Chest X-ray. View position: PA
Patient age: 35
Patient sex: F
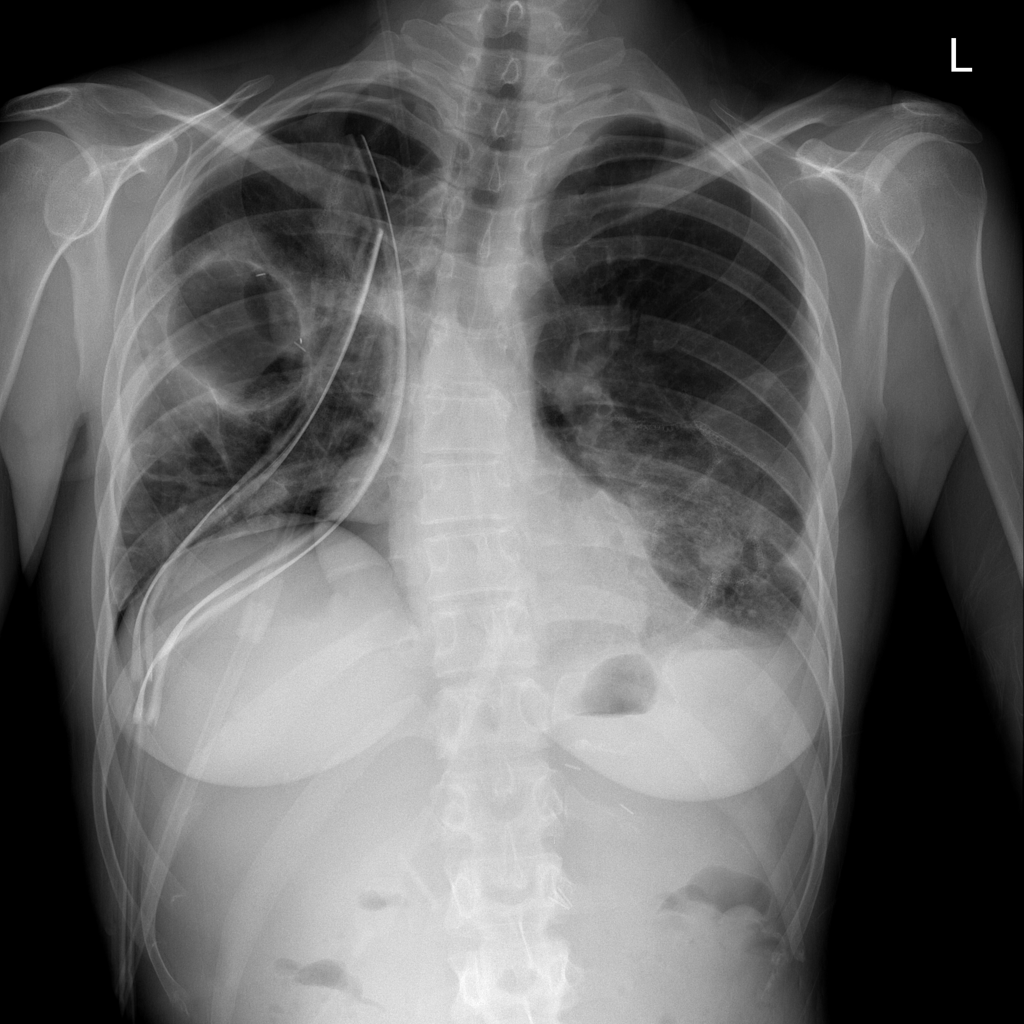
Finding: Pneumothorax